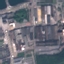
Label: Industrial